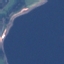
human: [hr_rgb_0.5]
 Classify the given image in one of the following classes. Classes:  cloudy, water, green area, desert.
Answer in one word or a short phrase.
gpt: water